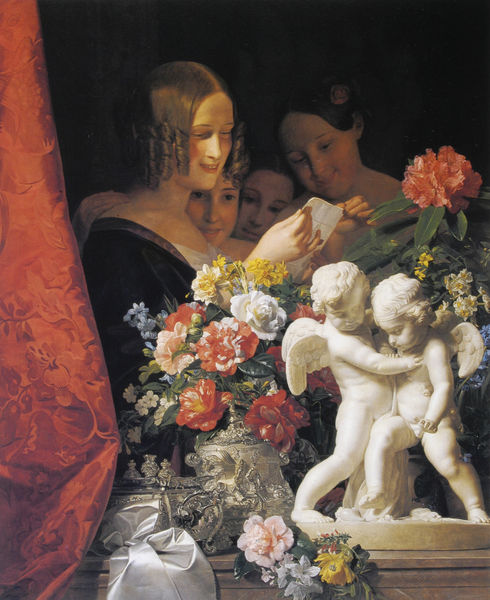
Titel: "Mädchen, einen Brief lesend"
Künstler: Ferdinand Georg Waldmüller
Institution: (Privatbesitz)
Schlagwörter: blau, flügel, gemälde, gruppe, hand, nackt, weiß, frauen, gelb, grün, mädchen, blume, blumen, bunt, damen, fenster, frau, frisur, licht, marmor, schwarz, szene, tisch, ölbild, blüten, rose, rosen, rot, tuch, malerei, schleife, tanz, gesichter, silber, sockel, hände, portrait, vorhang, brüstung, sonne, figur, haare, stoff, decke, blatt, locken, seide, kinder, engel, krug, putte, skulptur, stilleben, vase, lächeln, papier, figuren, balcony, blue, chair, curtain, embrace, fancy, hands, oil, people, red, white, women, tulpen, aristocracy, black, carpet, dark, dress, dresses, female, girls, green, hair, ladies, lady, nose, old, painting, sisters, table, woman, yellow, glanz, lesen, bed, flowers, looking, maid, oil painting, pattern, picture, pink, strauss, pot, gardiene, freude, blumenstrauß, haarspange, kichern, lachen, nische, zettel, nelke, brokat, damast, biedermeier, skulpturen, pfingstrosen, flower, silver, brief, liebesbrief, angel, angels, classical, naked, nude, background, girl, orange, young, german, sun, drapes, eyes, ribbon, light, lesend, nelken, paper, schatulle, freundschaft, antrag, kitsch, seidentuch, neugier, amor, putten, expression, onduliert, shadow, mother, mouth, realism, silk, illustration, putti, bouquet, curls, desk, faces, writing, smile, vorlesen, neugierig, sculpture, statue, wings, letters, korkenzieherlocken, schillerlocken, children, armor, barette, cherub, cherubs, cupid, cupids, danish, drape, drapery, happy, illusions, ledge, letter, love, main, marble, puti, putti wrestling, putto, reading, roses, satin, scultpture, smiles, smiling, still life, sunlight, trompe l'eil, urn, victorian, vorhanf, women letter statue, spass, glücklich, lektüre, freundinnen, leaves, brockat, family, notes, art, beauty, statues, nachricht, biedermaier, spannung, read, cloth, floral, fingers, winged, boucher, rhododendron, beautiful, figure, shoulders, baby, dutch, genre, oleander, freundin, kids, rococo, rich, females, angle, freuen, babies, gift, concrete, breif, linen, romance, holding, inside, womens, brokkat, present, curly hair, curly, fraueb, genre scene, ringlets, young girls, friendship, pfingsrose, hamd, locks, dishes, poem, together, note, whimsical, delicate, leter, cupides, smil, schwestern, rododentron, 19. jahrnundert, carnations, dark eyes, red curtain, cupids fight, love letter, 4 women, cupic, reading love note, women laughing at a picture of a penis, realisn, clowers, cherib, rosa mundi, 1600s, amore, bouqet, cheribs, finery, woomen\, women\, cupipdyn, cupidyn, phoem, young ladies, admiration, four women